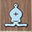
Piece: wB